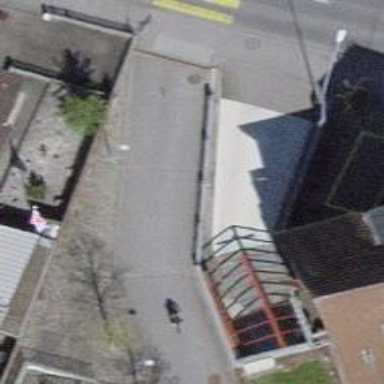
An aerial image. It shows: Bollard.